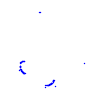
Particle: pion